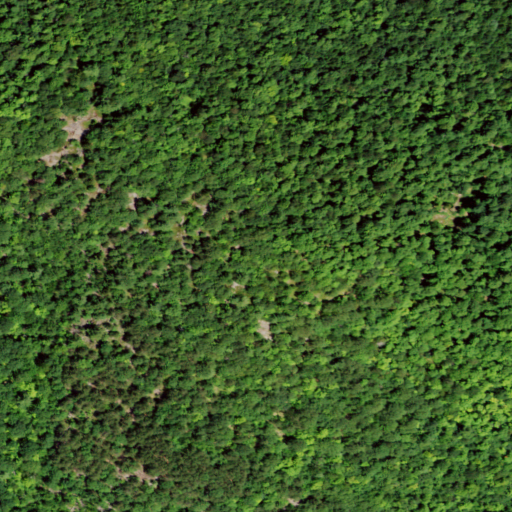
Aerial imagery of mountain in New York named Phoebe Mountain containing deciduous forest and evergreen forest